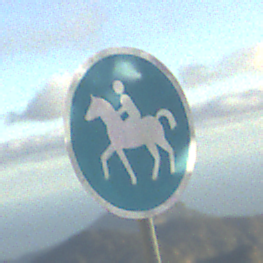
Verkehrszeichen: Reitweg
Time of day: SunriseSunset
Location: Outdoor (Nature)
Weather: PartlyCloudy
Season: NotSpecified
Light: Natural